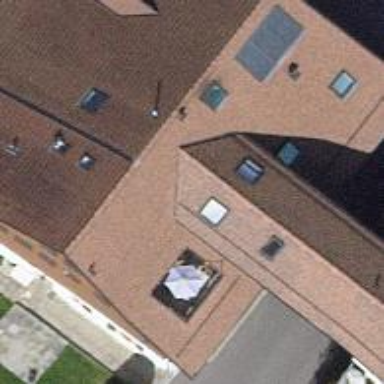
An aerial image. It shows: Simple and straightforward house.